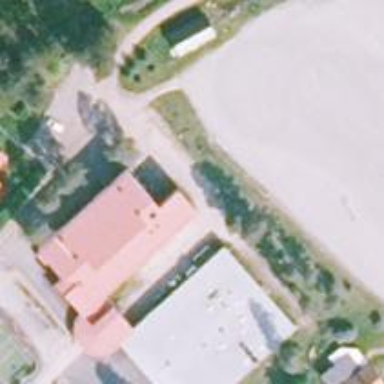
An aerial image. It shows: School.